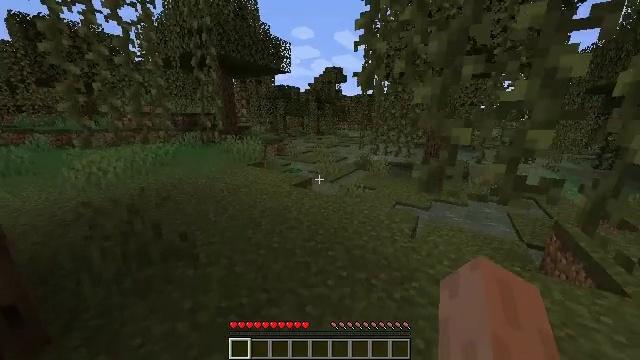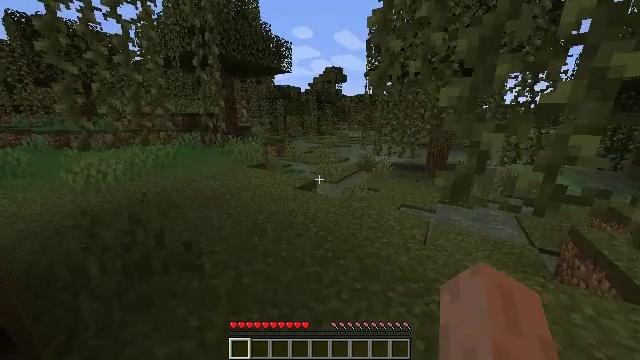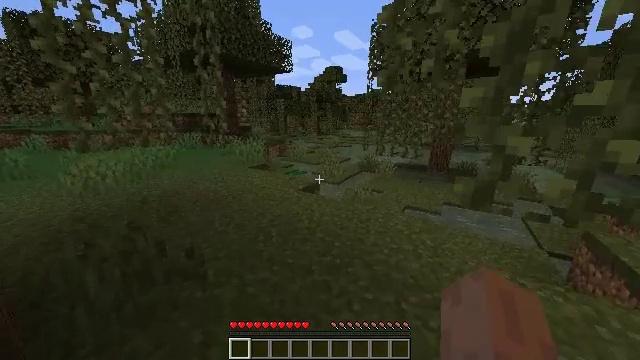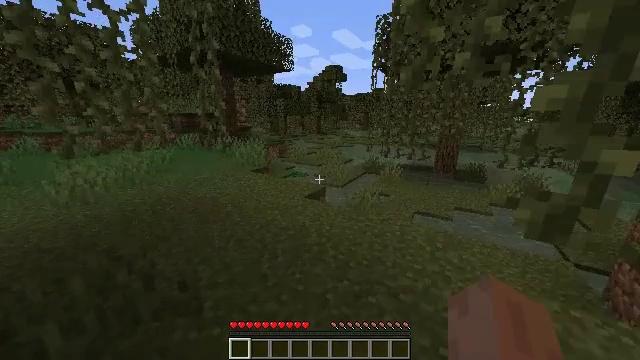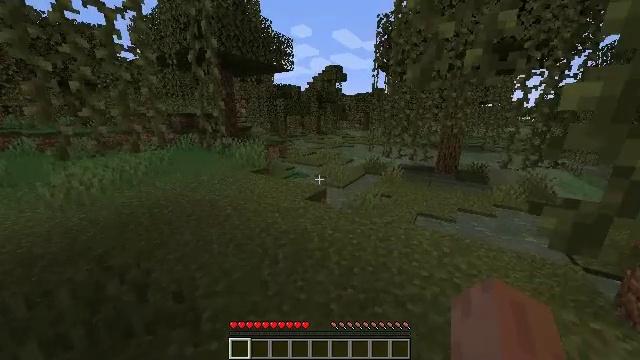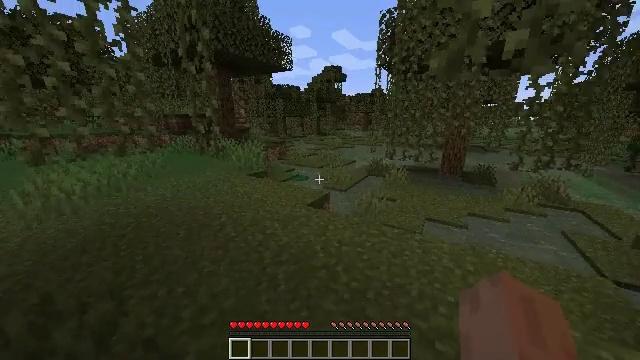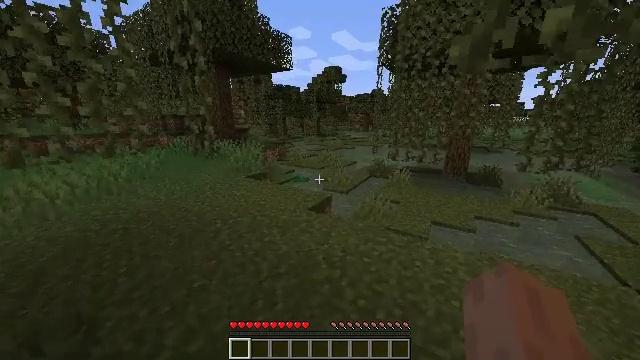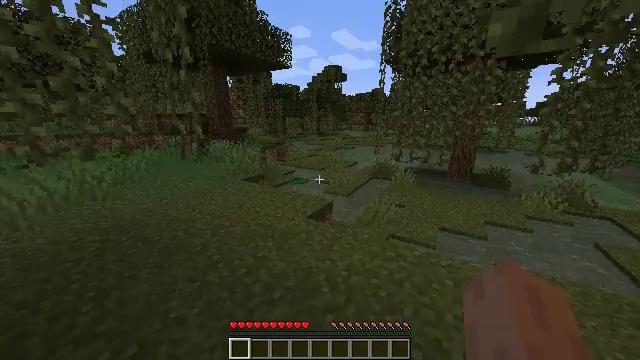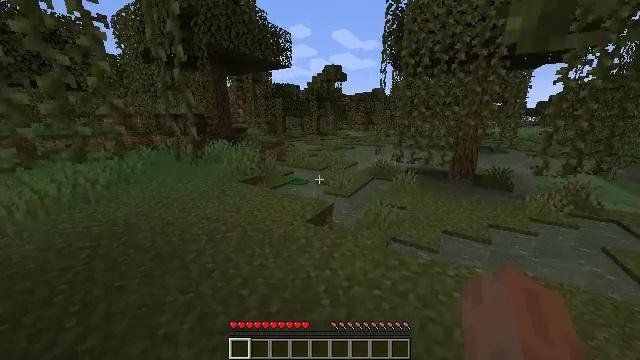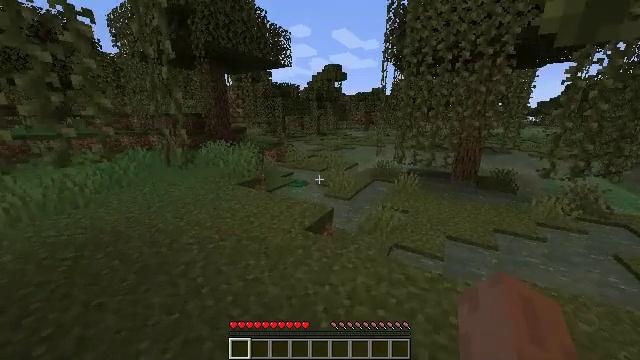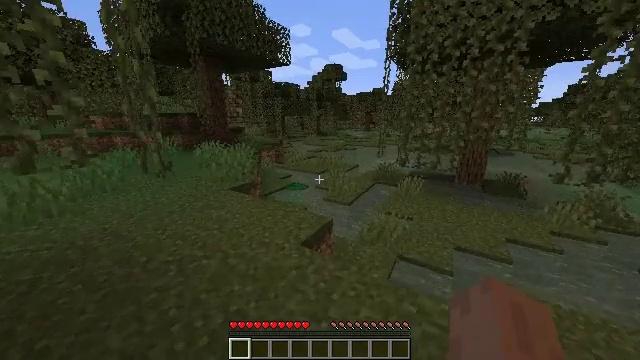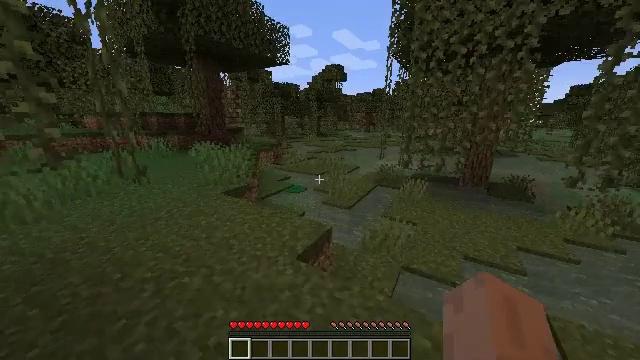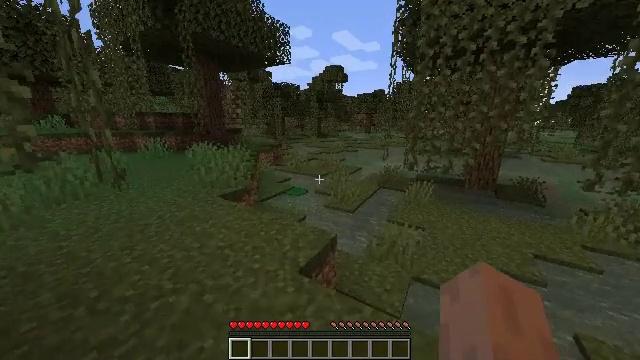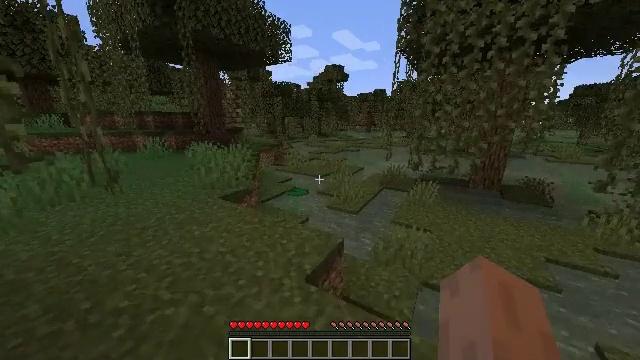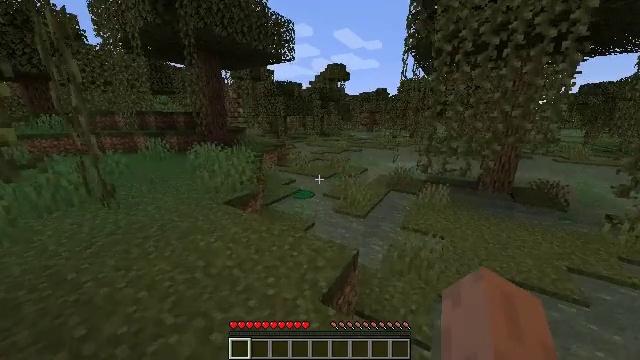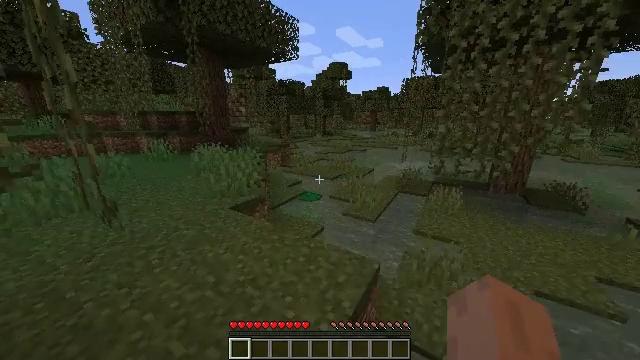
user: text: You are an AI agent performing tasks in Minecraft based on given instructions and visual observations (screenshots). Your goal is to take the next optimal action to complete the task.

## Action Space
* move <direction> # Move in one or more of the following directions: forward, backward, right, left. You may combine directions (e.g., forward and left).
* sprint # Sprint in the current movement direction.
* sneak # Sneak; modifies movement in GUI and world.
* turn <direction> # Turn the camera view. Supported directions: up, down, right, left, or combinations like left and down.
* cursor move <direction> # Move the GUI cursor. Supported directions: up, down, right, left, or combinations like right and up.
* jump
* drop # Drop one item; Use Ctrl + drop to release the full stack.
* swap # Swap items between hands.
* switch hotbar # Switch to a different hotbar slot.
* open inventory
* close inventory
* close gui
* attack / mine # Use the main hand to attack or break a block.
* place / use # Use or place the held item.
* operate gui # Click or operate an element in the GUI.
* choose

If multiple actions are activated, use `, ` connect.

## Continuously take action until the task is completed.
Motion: motion action
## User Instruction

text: Harvest the blue orchid and add it to your inventory.
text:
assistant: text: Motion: move forward and move left, sprint
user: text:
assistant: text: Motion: move forward, sprint
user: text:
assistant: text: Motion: move forward, sprint
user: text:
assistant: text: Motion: move forward, sprint
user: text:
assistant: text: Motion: move forward, sprint, use / place
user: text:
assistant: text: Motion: move forward, sprint, use / place
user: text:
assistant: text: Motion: move forward, sprint, use / place
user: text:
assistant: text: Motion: move forward, sprint, use / place
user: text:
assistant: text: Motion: move forward, sprint, use / place
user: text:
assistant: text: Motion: move forward, sprint, use / place
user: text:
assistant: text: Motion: move forward, sprint
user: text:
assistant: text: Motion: move forward and move left, sprint
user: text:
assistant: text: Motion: move forward and move left, sprint
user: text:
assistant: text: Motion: move forward and move left, sprint
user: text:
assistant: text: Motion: move forward and move left, sprint
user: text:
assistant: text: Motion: move forward and move left, sprint
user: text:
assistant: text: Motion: move forward and move left, sprint
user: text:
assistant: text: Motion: move forward and move left, sprint
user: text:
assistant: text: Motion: move forward and move left, sprint
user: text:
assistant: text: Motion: move forward and move left, sprint
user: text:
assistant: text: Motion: move forward and move left, sprint
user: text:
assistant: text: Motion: move forward and move left, sprint
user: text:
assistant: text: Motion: move forward and move left, sprint
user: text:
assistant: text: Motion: move forward, sprint
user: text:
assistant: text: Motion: move forward, sprint
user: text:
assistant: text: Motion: move forward, sprint
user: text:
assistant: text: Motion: move forward, sprint
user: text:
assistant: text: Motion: move forward, sprint
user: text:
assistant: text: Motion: move forward, sprint
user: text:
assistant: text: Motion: move forward, sprint